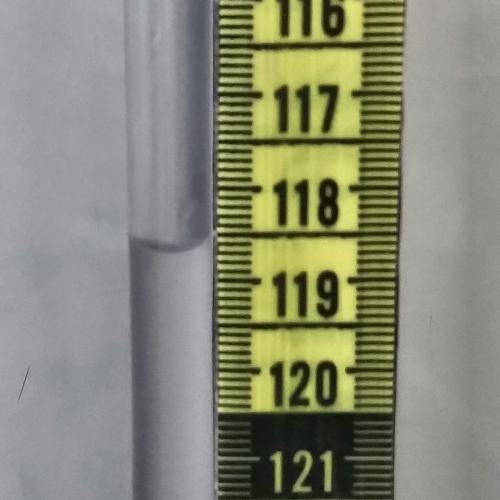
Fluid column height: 118.6 cm